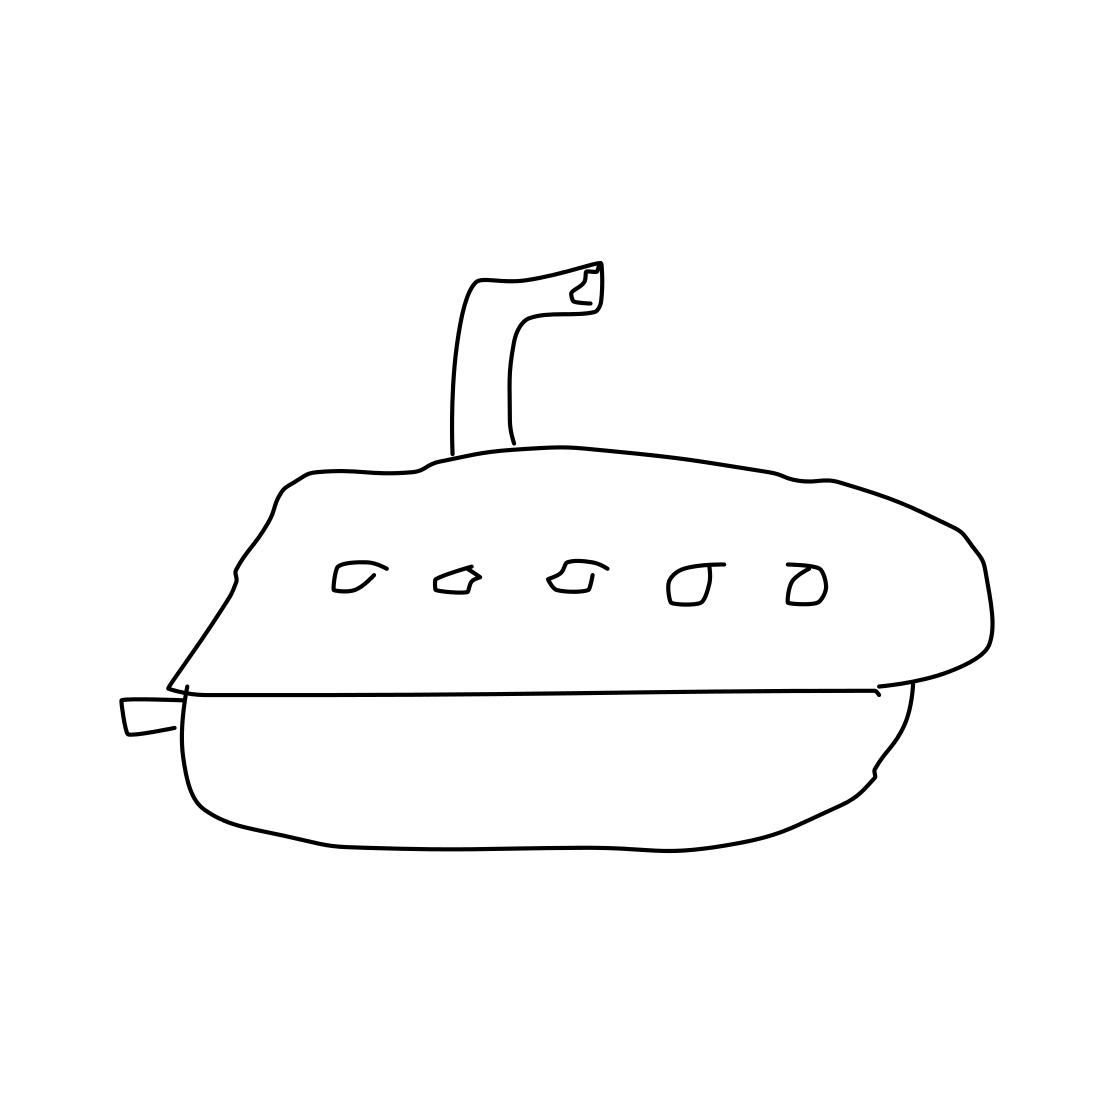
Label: submarine